Field crop: maize
Growth stage: 2
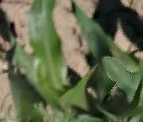
Species: maize